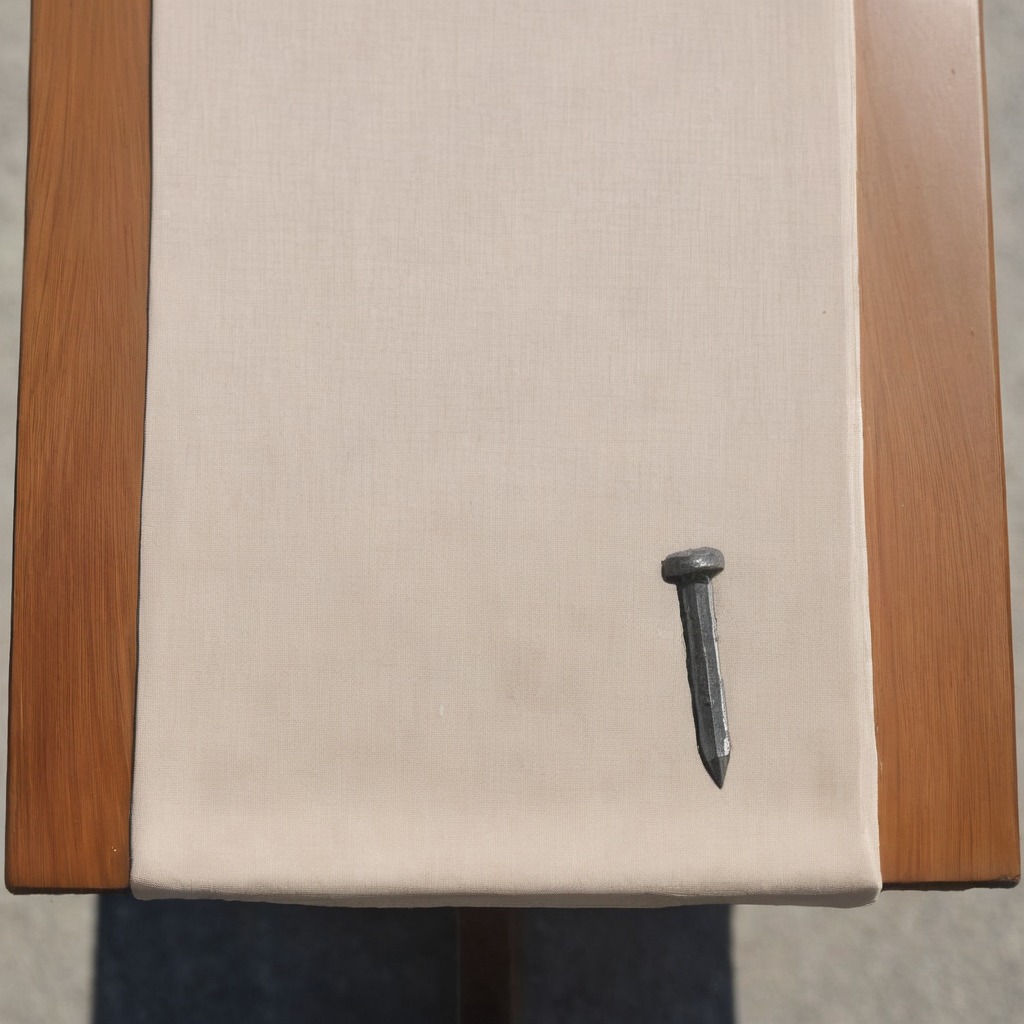
An iron nail is lying on a clean wooden table covered with a plain fabric table cloth in an outdoor workshop during daytime bright natural light soft shadows worn but beneath the cloth